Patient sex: M
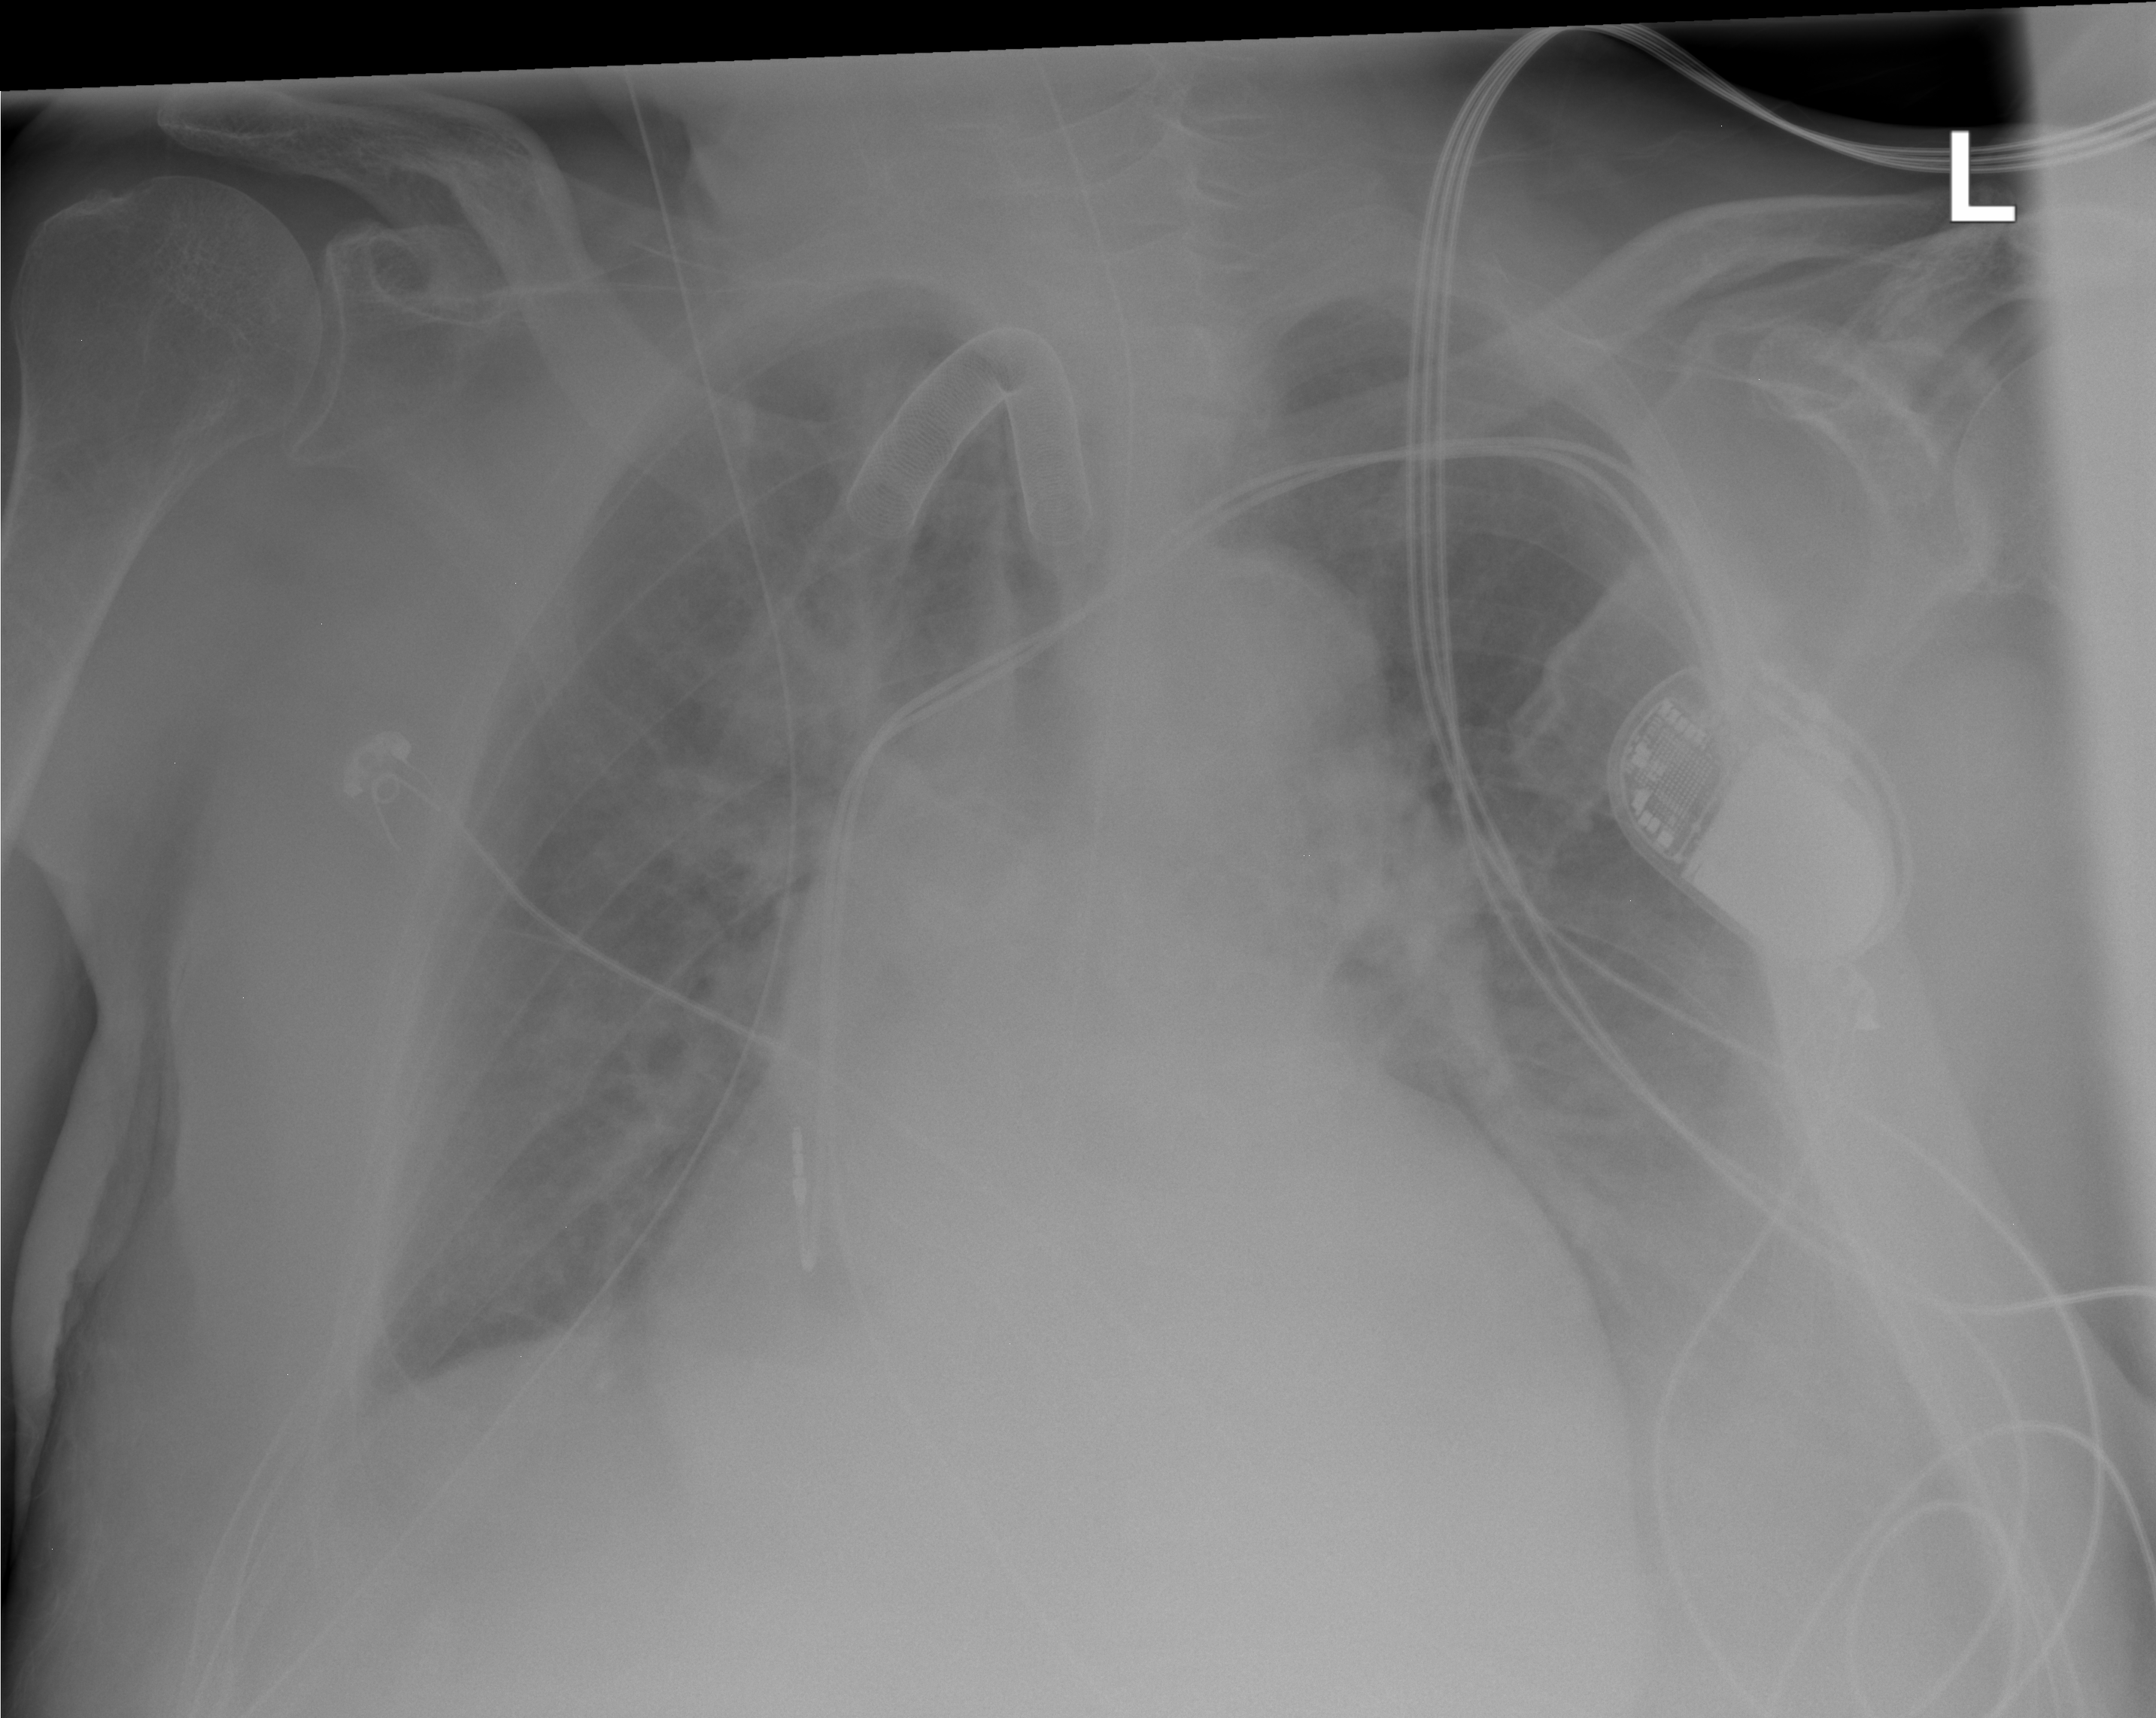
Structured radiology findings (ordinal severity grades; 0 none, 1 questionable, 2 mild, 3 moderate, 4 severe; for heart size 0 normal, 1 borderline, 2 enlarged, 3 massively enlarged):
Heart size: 2
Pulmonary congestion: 0
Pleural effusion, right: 2
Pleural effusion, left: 2
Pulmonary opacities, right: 2
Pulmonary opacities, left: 0
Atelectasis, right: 0
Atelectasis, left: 2